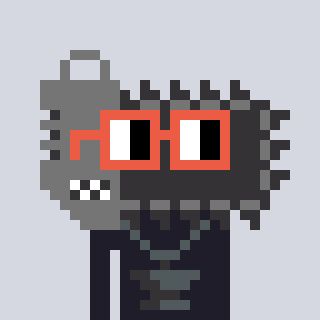
a pixel art character with square orange glasses, a chainsaw-shaped head and a grayscale-colored body on a cool background